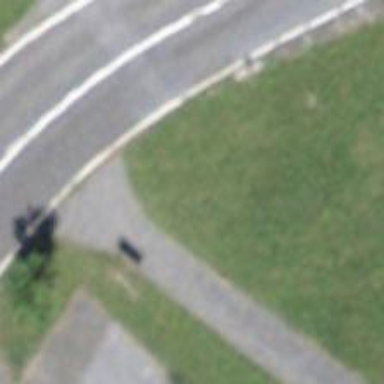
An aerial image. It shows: Path on the ground.